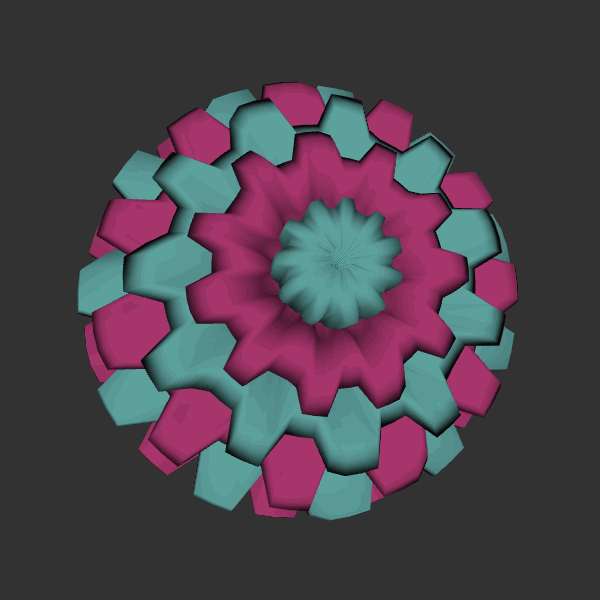
Background: dark